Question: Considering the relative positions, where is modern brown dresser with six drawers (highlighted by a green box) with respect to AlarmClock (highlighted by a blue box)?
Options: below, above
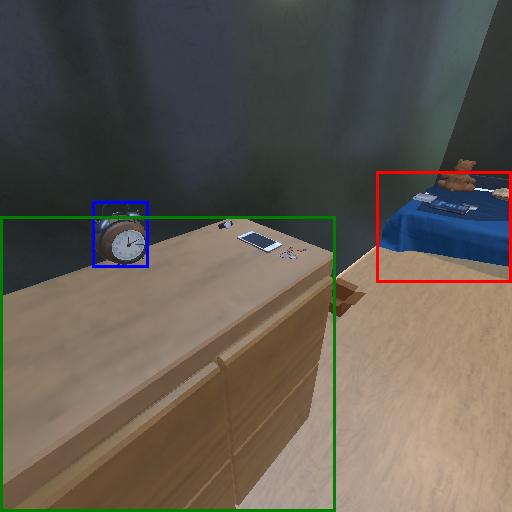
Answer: below